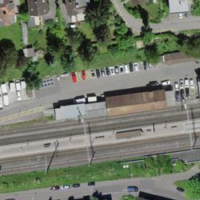
EUNIS habitat code: 57
Species observed at this site:
Phaneroptera nana
Ruspolia nitidula
Symphoricarpos albus